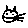
Label: cat